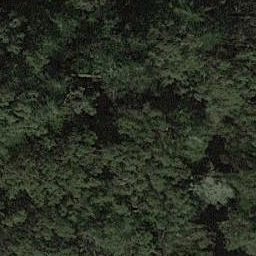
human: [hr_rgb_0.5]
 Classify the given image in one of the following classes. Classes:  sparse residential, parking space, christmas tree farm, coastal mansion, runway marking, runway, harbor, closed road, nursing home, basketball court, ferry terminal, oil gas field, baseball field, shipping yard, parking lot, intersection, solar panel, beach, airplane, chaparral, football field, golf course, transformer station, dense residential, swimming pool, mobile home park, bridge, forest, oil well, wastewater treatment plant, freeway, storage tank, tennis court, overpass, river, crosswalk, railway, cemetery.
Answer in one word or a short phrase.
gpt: forest